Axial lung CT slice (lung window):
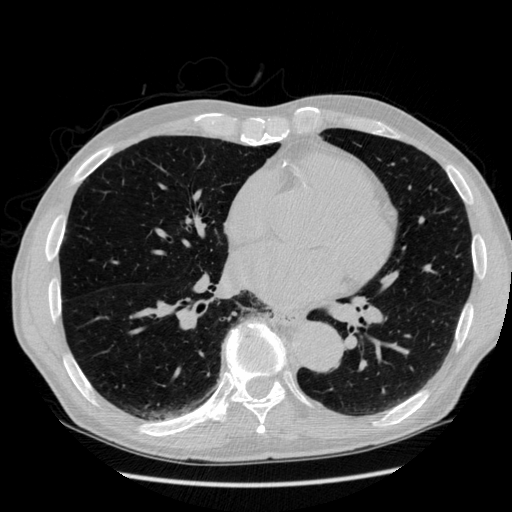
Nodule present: no